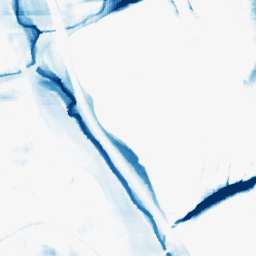
Category: morphological
Decomposition family: morphological_rect
Decomposition parameters: operation: closing
width: 50
height: 20
Upsampling method: regularized
Upsampling parameters: scale: 4
lambda_reg: 0.001
Upsampling scale: 4